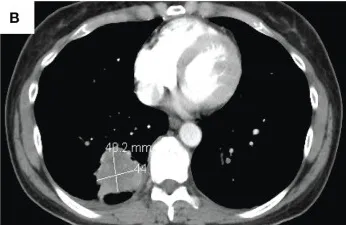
Mediastinal window. Pathologic and immunohistochemical findings in lung cancer with choriocarcinoma features.
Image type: radiology (ct)